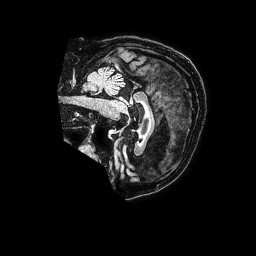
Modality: FLAIR
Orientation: sagittal
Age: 75
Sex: male
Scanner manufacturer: philips
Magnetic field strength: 1.5 T
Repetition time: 4.8 s
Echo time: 0.3 s